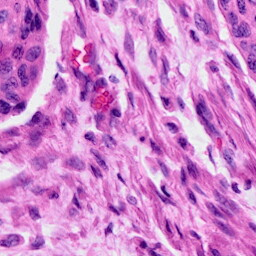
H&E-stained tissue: Cervix